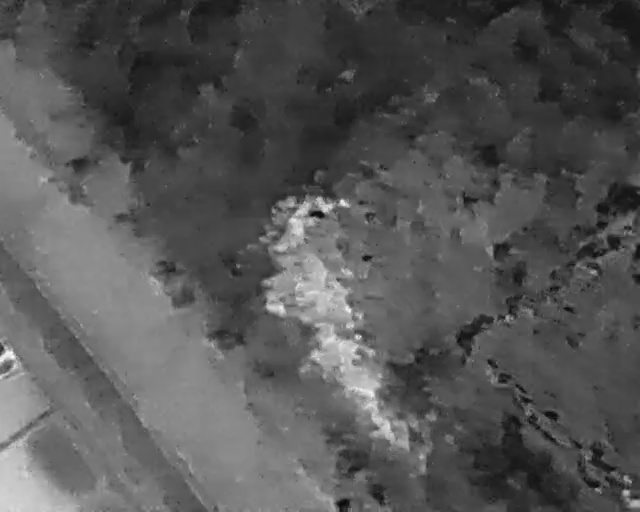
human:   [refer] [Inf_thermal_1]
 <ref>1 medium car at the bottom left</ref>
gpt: <box>[[-1, 67, 5, 72, 2]]</box>